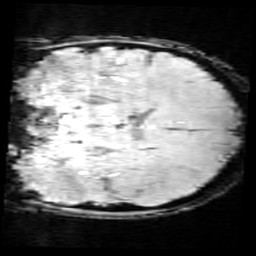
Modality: SWI
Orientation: coronal
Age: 10
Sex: male
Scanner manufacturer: siemens
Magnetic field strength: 3 T
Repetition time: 0.027 s
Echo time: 0.02 s